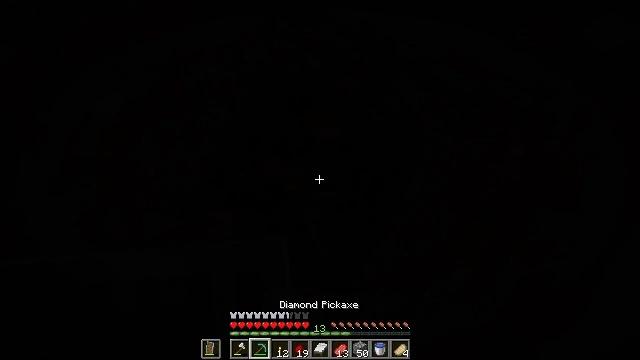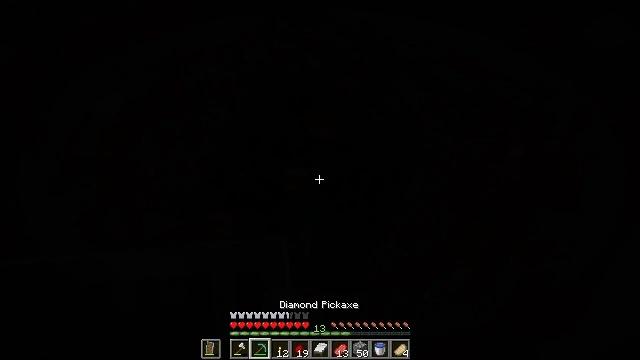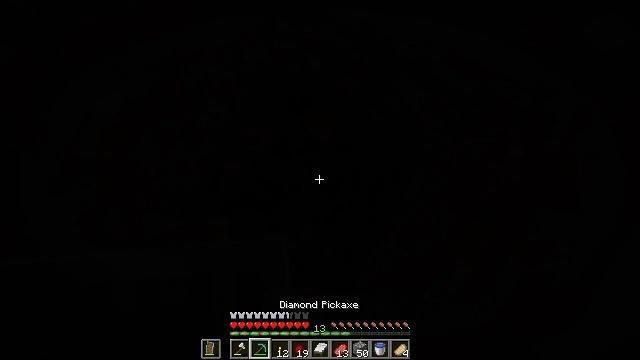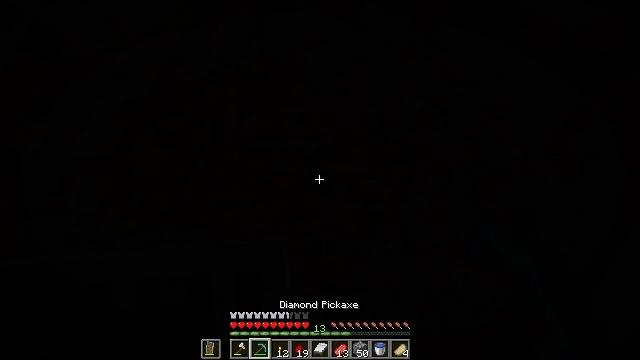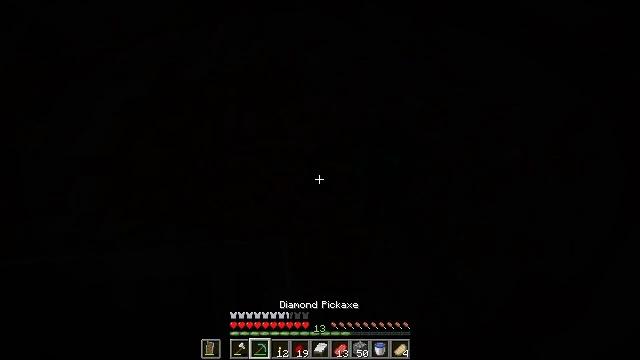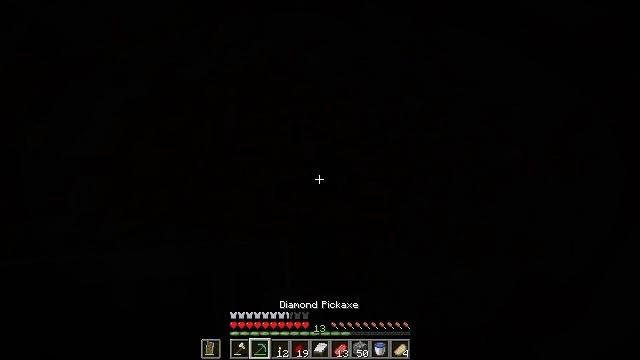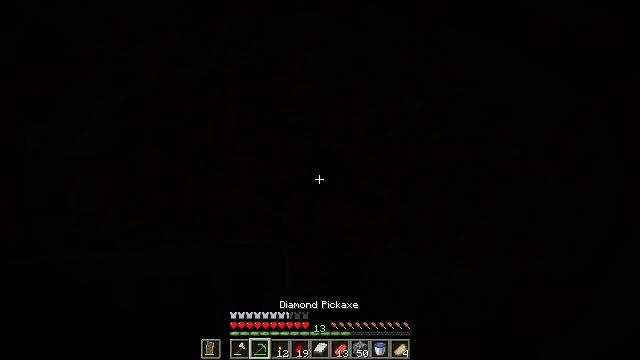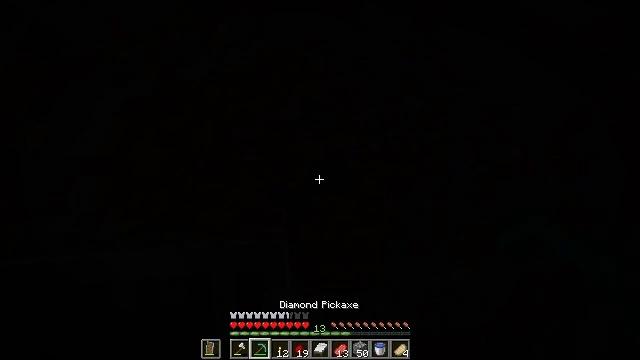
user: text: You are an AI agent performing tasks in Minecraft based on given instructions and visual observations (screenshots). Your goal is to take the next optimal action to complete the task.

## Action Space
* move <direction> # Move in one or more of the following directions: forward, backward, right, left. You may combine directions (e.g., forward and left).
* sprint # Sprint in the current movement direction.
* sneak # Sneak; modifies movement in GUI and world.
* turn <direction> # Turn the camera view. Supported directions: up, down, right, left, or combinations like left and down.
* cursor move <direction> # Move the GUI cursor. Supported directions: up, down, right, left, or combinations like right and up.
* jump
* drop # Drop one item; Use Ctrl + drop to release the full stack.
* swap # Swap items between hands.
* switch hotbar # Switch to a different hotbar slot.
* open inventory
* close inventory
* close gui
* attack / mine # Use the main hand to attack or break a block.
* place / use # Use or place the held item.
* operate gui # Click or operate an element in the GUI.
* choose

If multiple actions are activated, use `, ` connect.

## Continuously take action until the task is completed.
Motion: motion action
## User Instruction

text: Gather dirt.
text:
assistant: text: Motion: attack / mine
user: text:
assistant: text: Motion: attack / mine
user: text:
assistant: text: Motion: attack / mine
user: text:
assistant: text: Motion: attack / mine
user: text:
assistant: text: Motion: attack / mine
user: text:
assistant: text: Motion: attack / mine
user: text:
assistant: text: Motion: attack / mine
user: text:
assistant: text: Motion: attack / mine